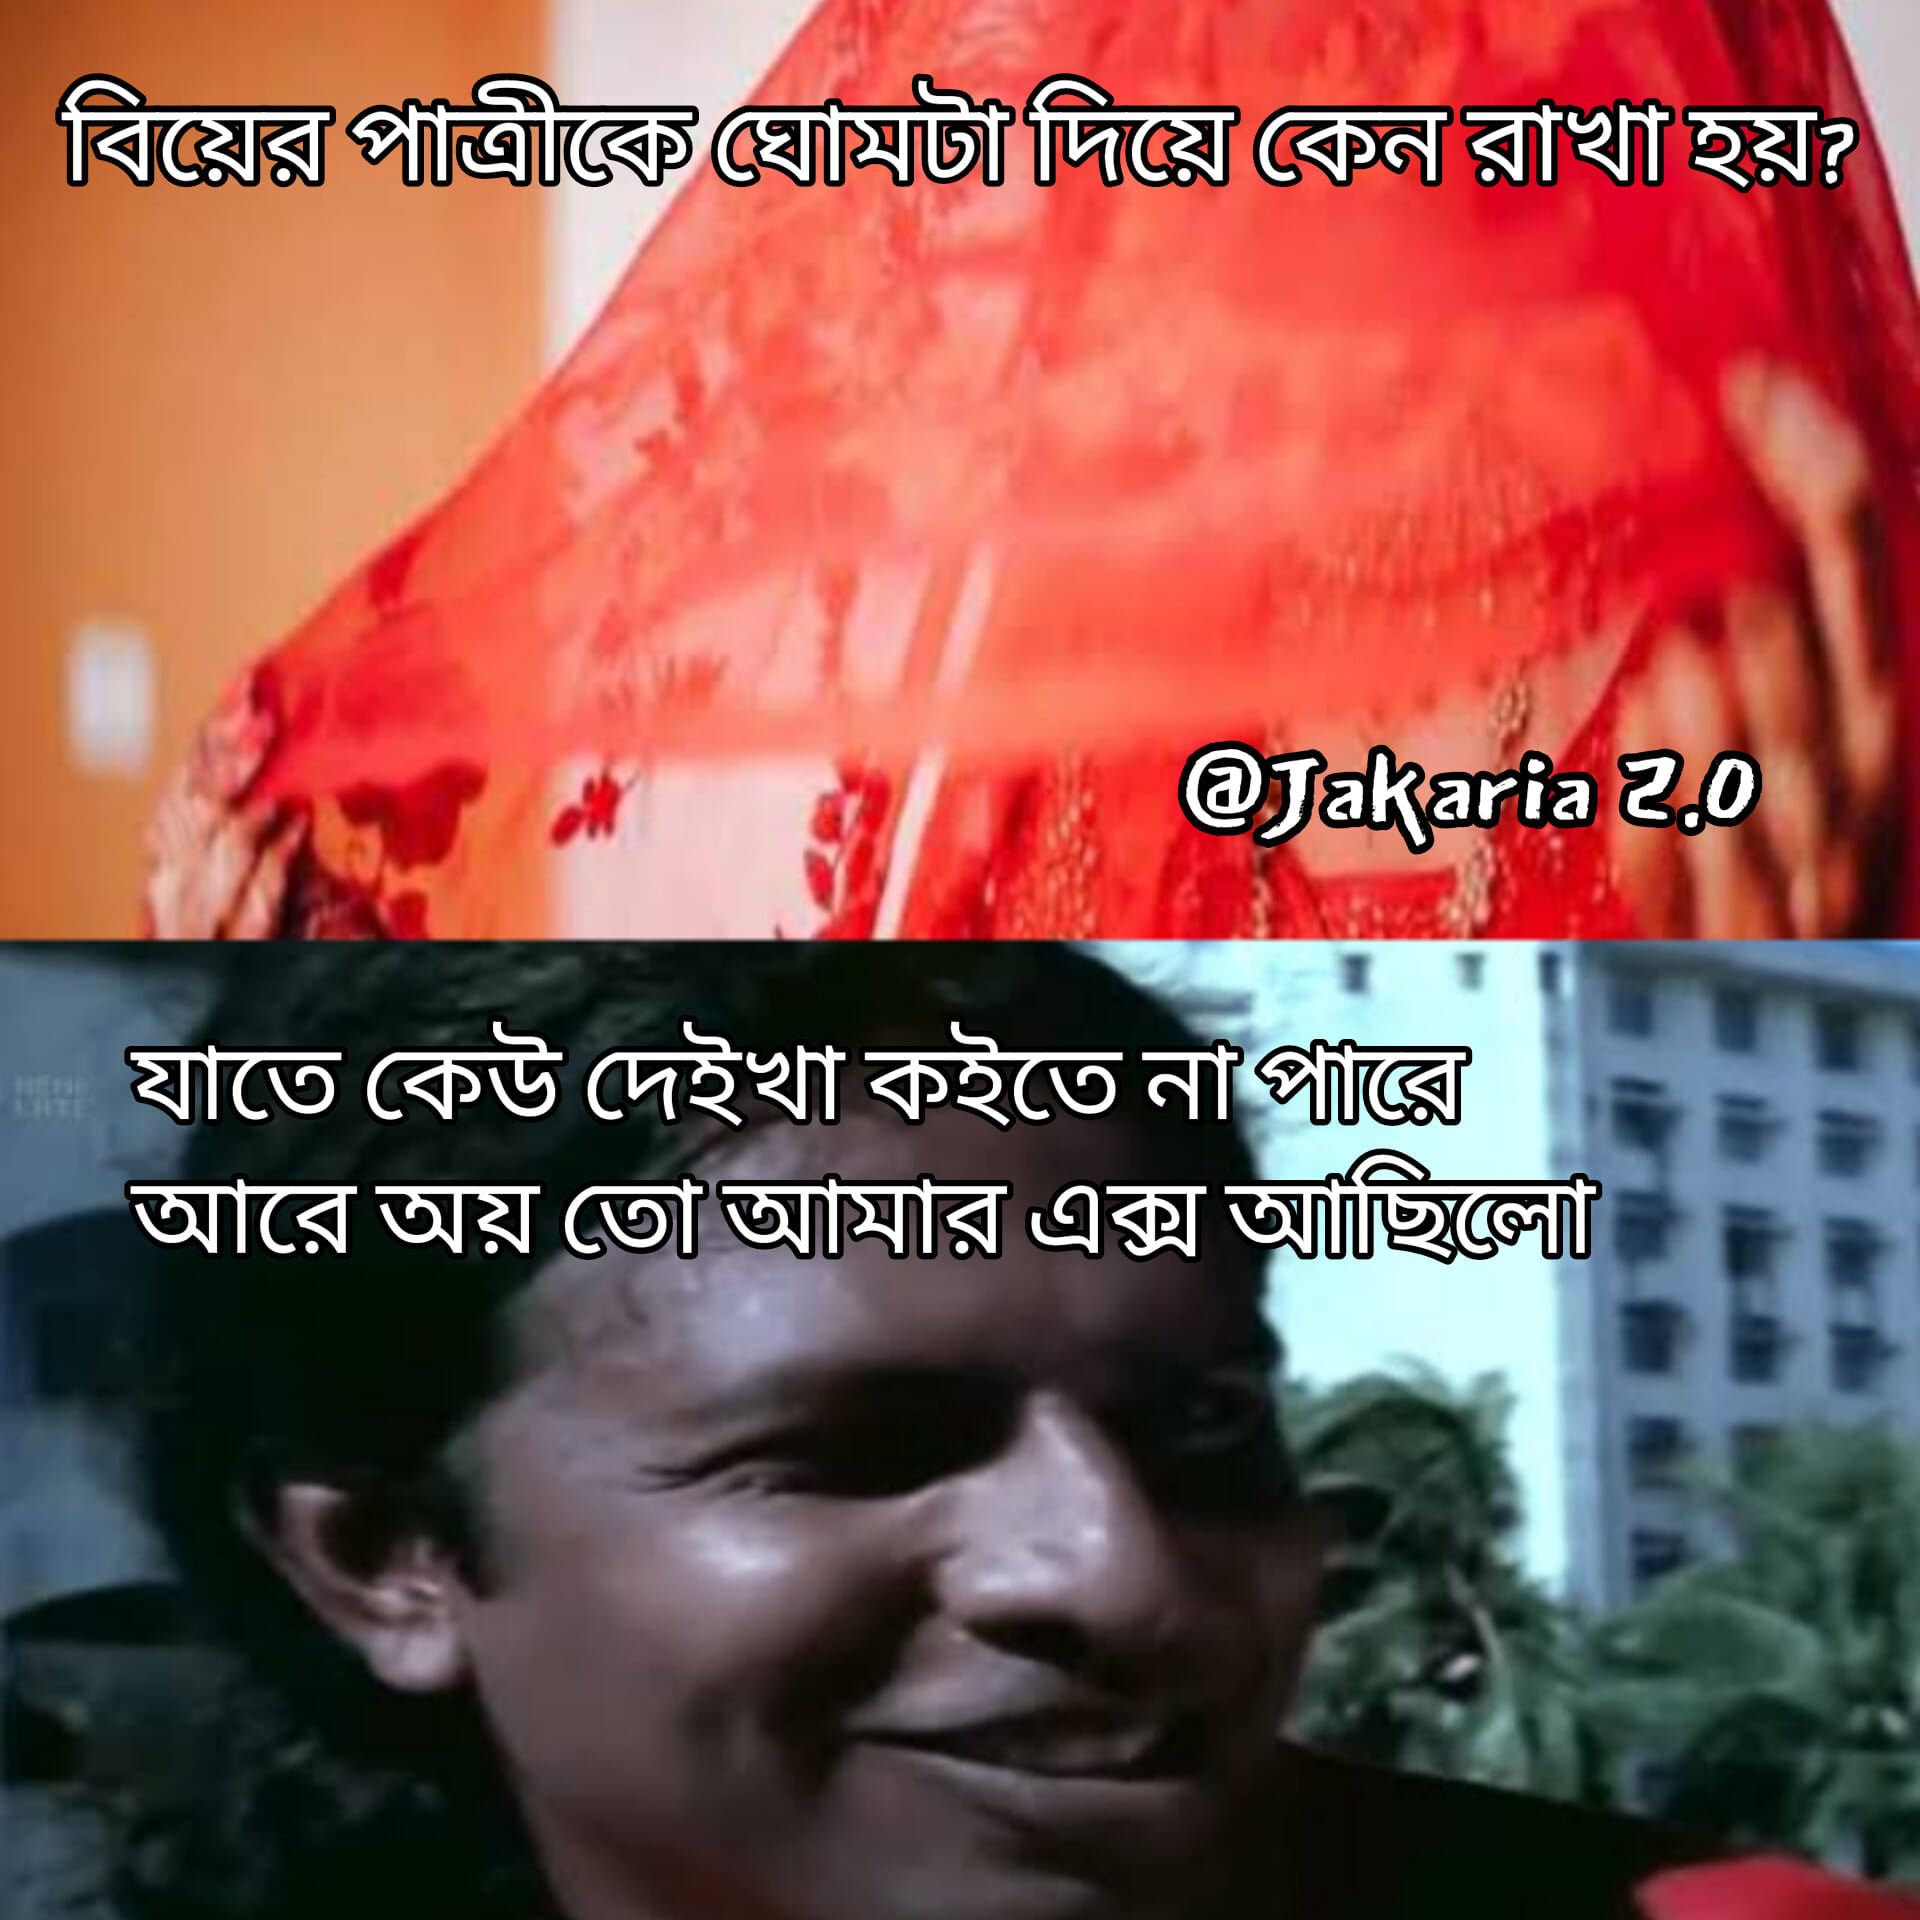
Text: বিয়ের পাত্রীকে ঘোমটা দিয়ে কেন রাখা হয় যাতে কেউ দেইখা কইতে না পারে আরে অয় তো আমার এক্স আছিলো
Label: Non Hate